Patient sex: M
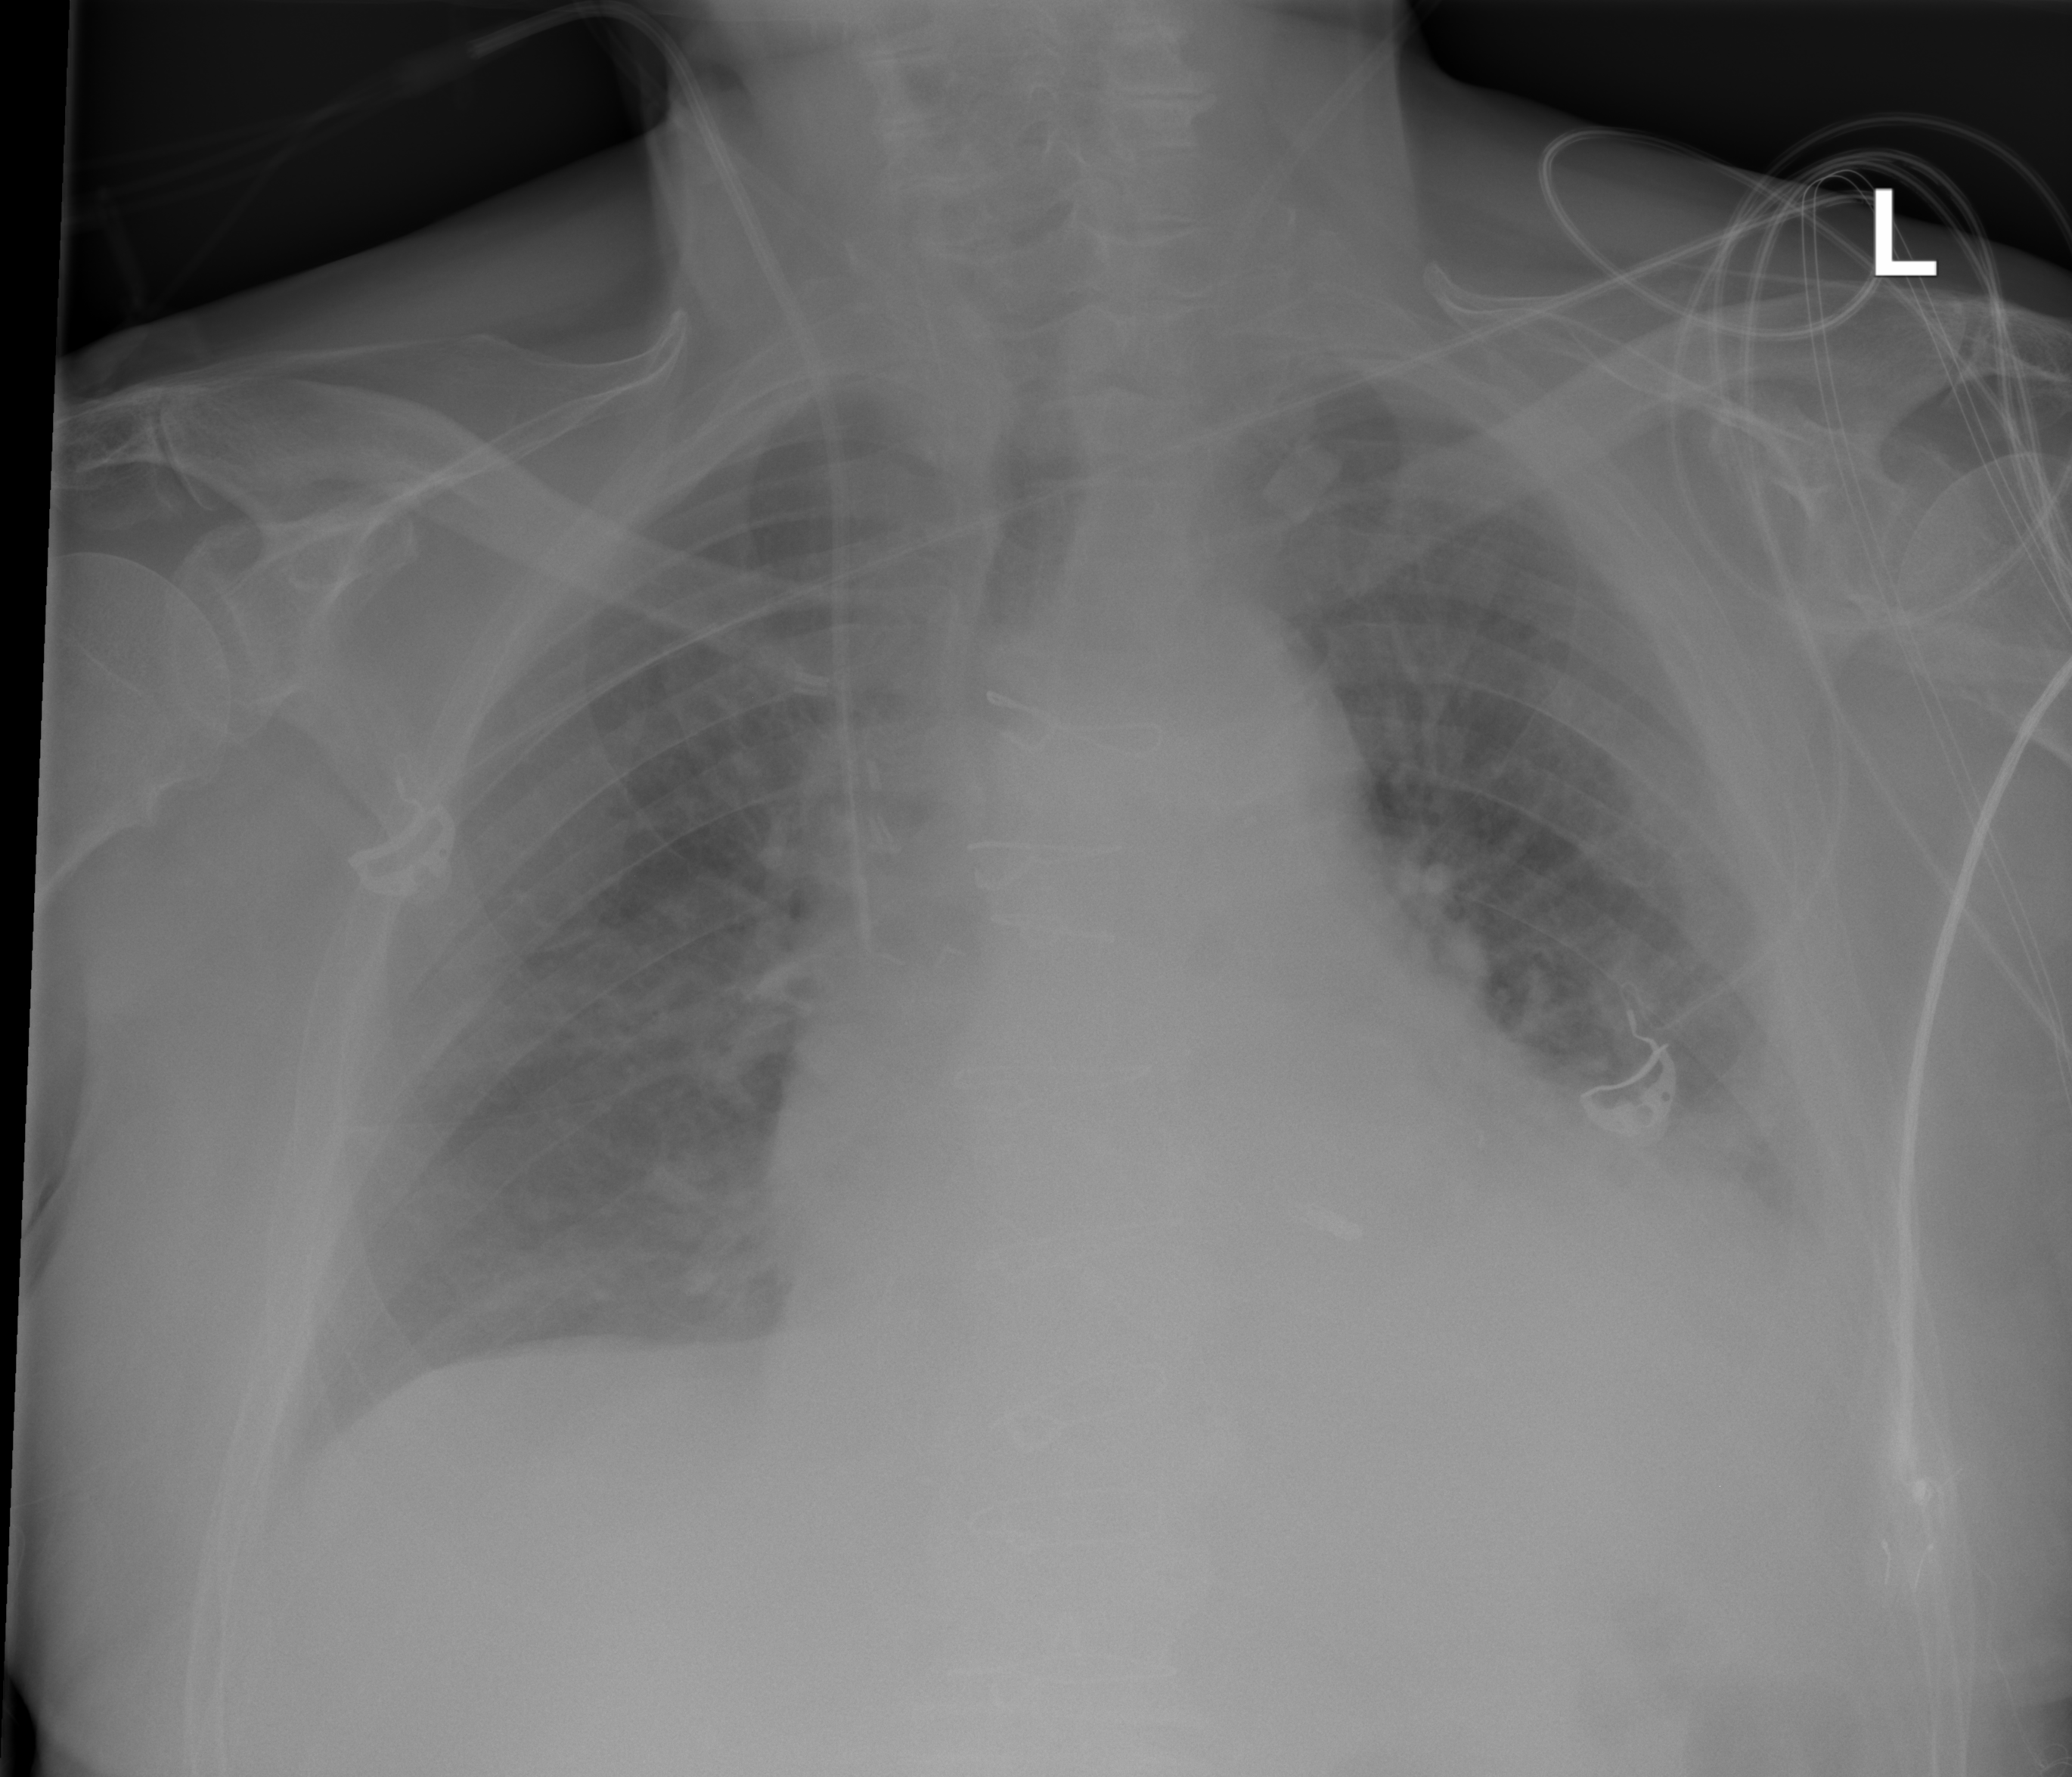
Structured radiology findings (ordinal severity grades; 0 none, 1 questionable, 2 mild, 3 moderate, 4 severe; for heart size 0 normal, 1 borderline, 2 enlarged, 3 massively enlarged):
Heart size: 2
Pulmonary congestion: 2
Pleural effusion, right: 0
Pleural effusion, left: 2
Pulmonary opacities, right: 0
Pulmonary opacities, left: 0
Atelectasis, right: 2
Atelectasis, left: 2